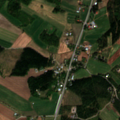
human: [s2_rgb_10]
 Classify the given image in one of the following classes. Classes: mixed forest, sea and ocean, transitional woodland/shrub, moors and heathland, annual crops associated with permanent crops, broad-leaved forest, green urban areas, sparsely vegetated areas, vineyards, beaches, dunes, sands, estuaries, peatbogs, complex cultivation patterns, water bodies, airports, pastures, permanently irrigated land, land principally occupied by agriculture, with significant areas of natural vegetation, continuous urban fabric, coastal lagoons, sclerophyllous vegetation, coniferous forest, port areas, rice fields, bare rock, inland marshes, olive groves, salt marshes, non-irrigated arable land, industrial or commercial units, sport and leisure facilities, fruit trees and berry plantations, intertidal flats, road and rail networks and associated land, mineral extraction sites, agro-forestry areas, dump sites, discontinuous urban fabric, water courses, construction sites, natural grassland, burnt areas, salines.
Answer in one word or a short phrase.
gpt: non-irrigated arable land, land principally occupied by agriculture, with significant areas of natural vegetation, coniferous forest, mixed forest